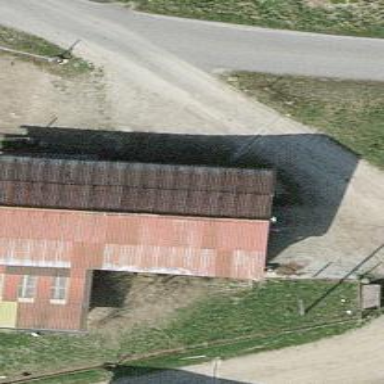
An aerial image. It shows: Shed.